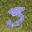
Label: 3